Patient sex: F
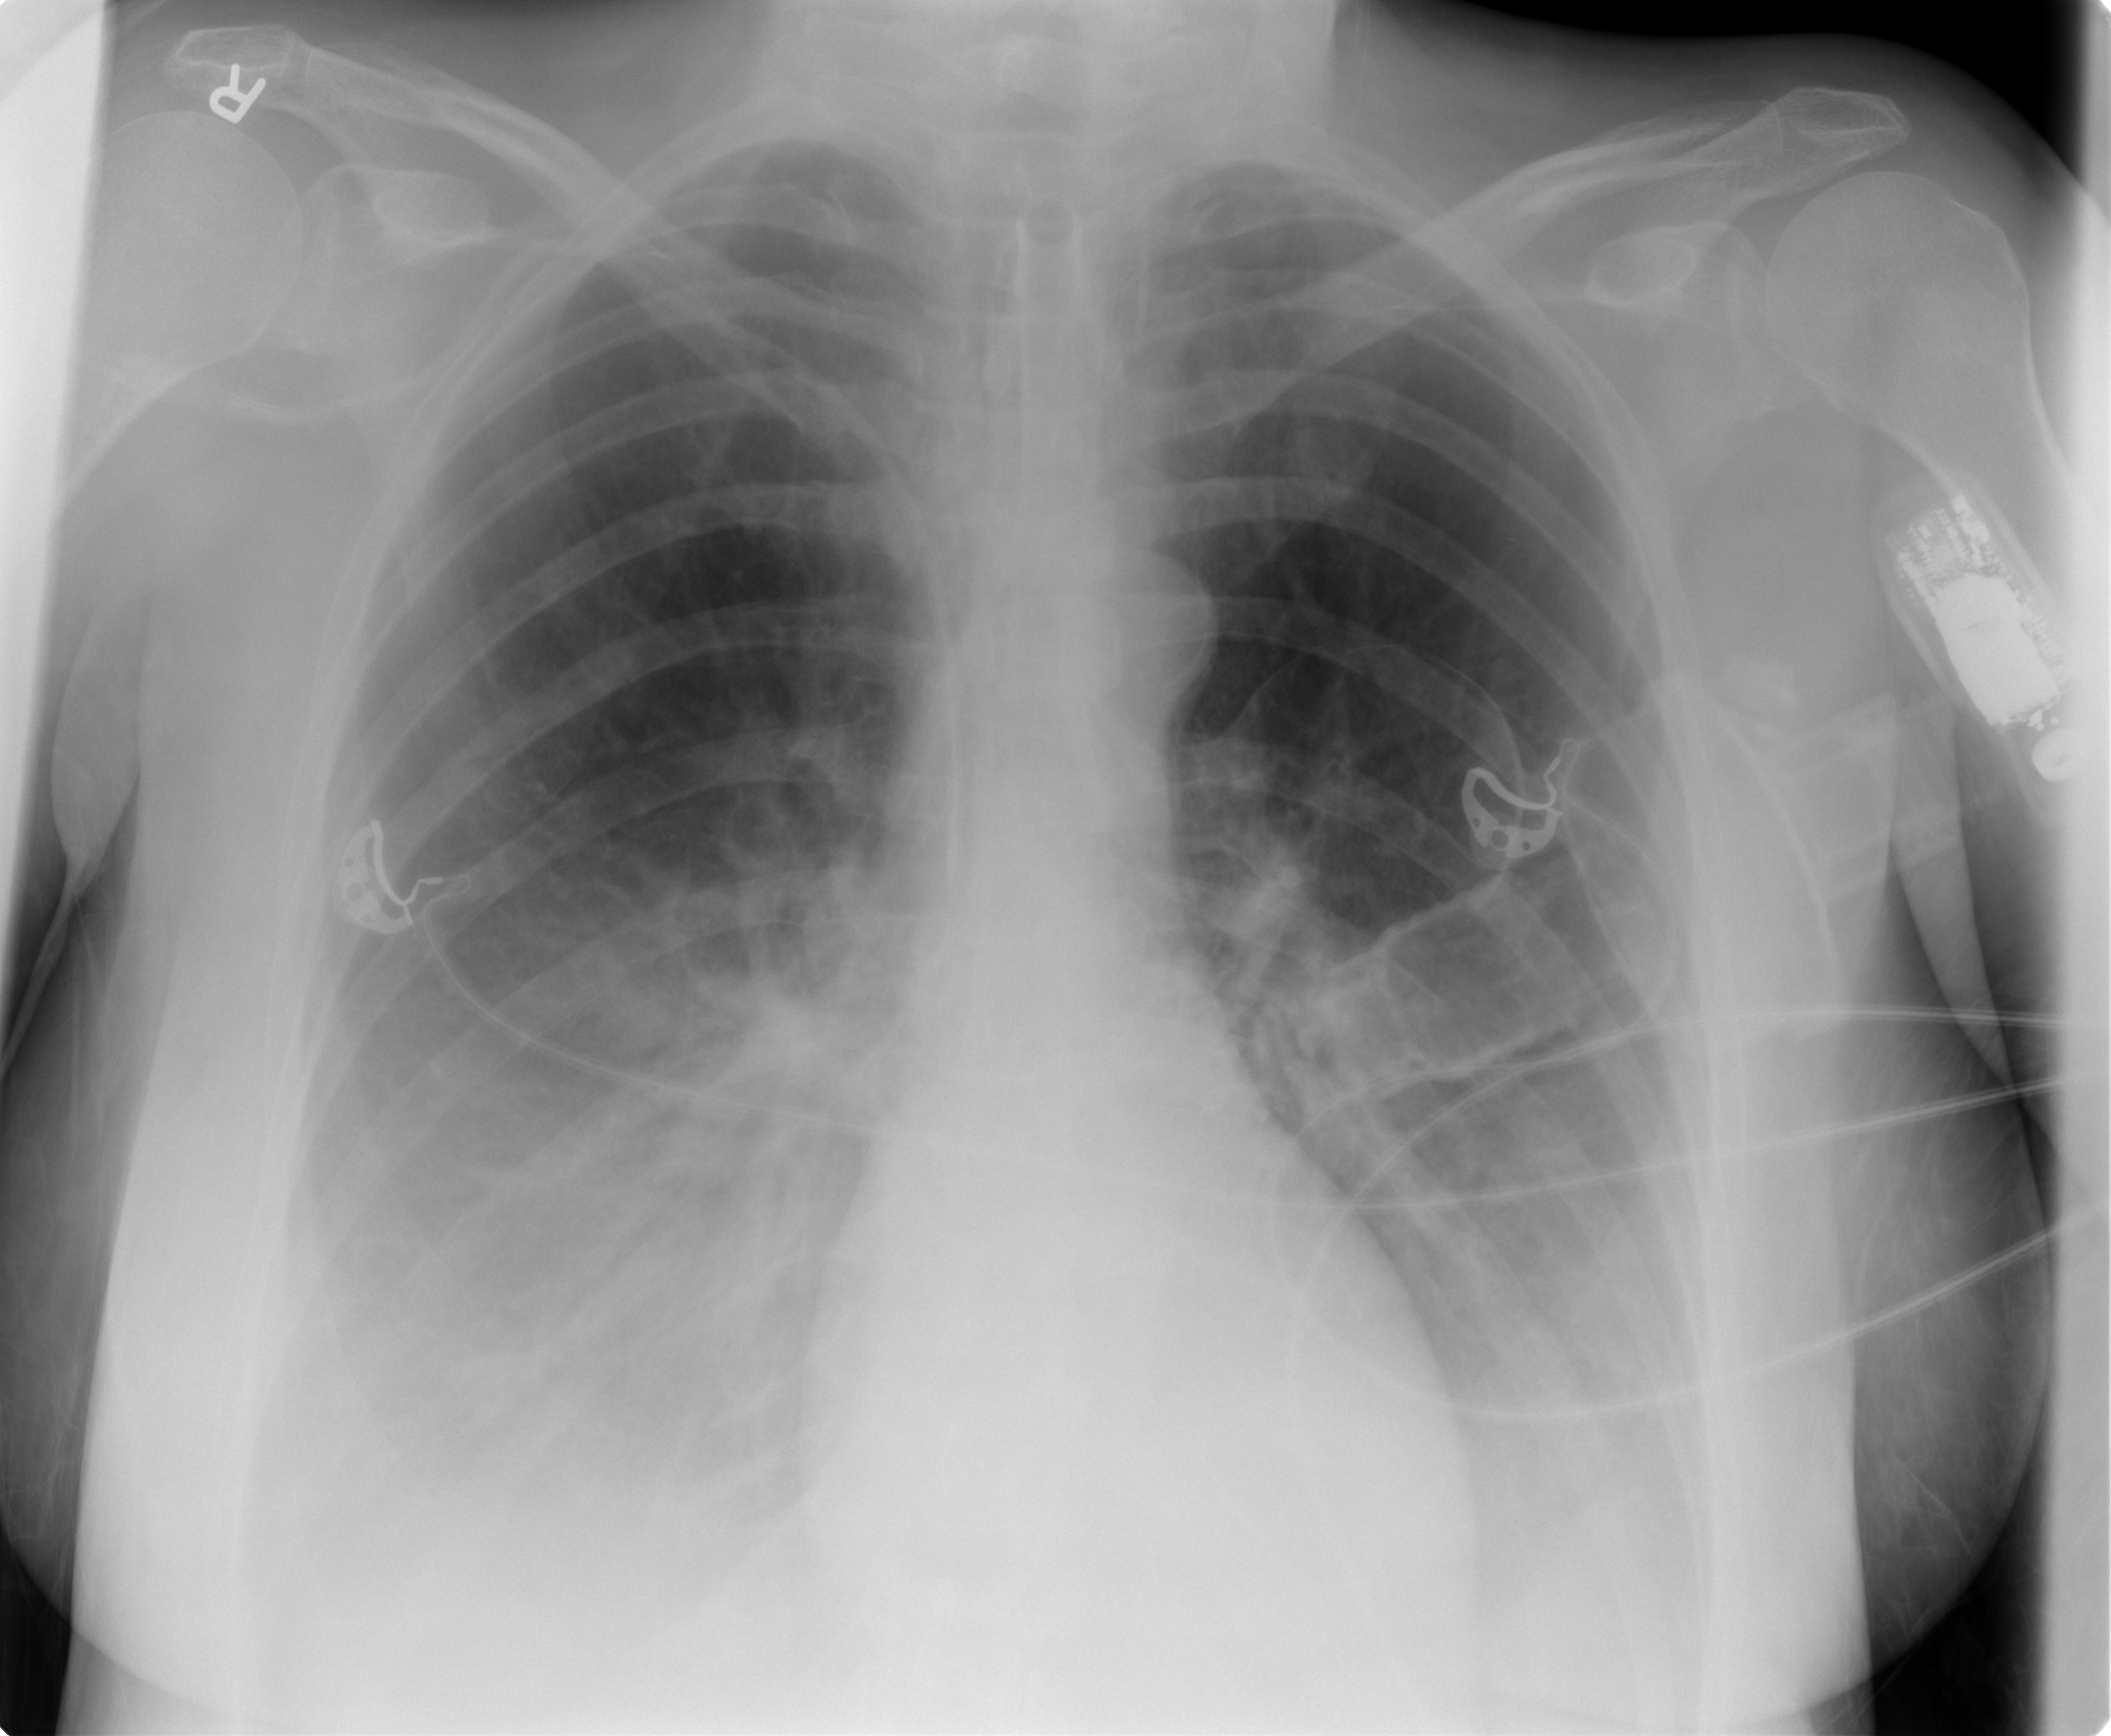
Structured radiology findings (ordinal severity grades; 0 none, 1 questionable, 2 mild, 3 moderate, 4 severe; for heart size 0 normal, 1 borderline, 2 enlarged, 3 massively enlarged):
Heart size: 0
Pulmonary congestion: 0
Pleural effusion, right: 2
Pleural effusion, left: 2
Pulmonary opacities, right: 0
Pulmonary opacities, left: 0
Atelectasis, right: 2
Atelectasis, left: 2